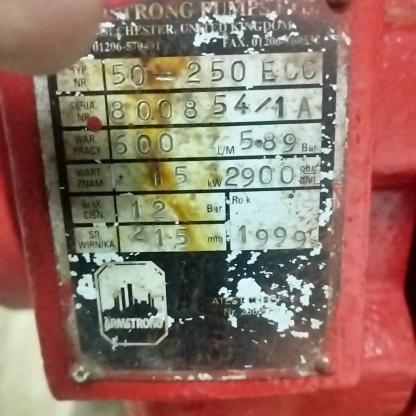
Klasa: tabliczka-znamionowa